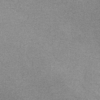
Label: dusty